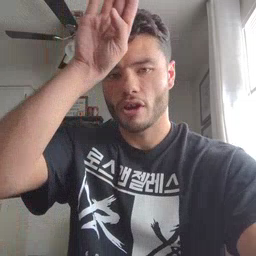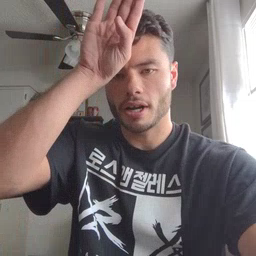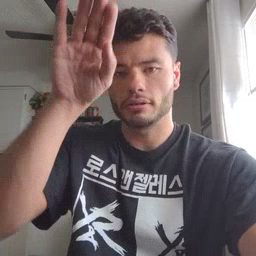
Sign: fireman